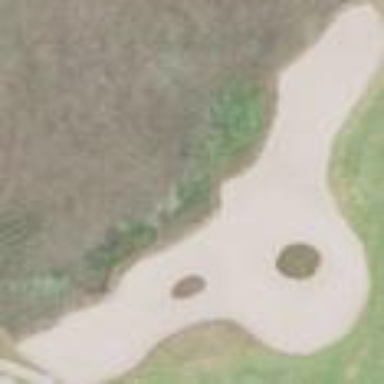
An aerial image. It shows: Sand bunker on golf course.